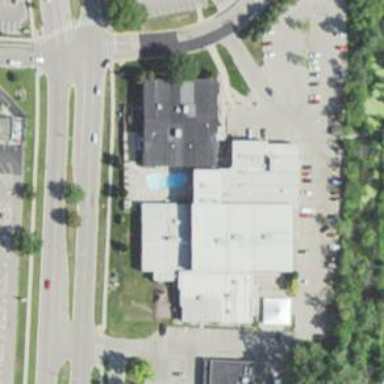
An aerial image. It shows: Fitness center located in leisure land.